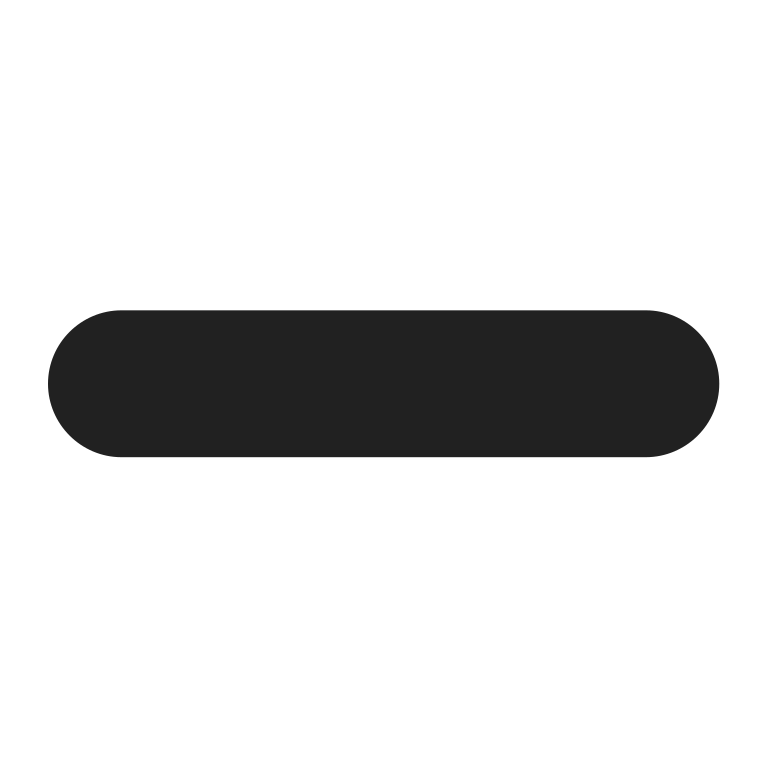
minus high contrast